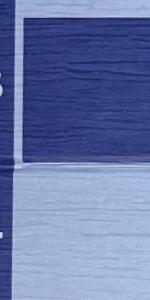
Label: Empty